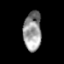
Tissue: prostate
Cell type: Fibroblasts
Senescence score: 0.6916
Nuclear area (px): 689
Mean DAPI intensity: 149.572